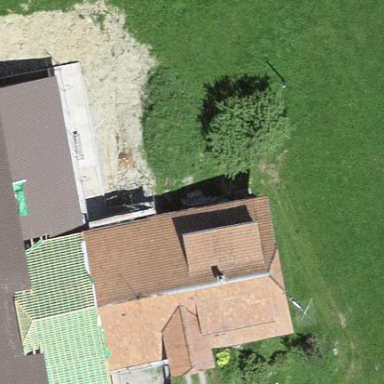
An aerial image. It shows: Farm building.